Field crop: tomato
Growth stage: 1
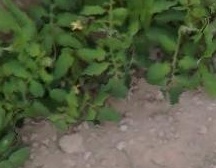
Species: tomato